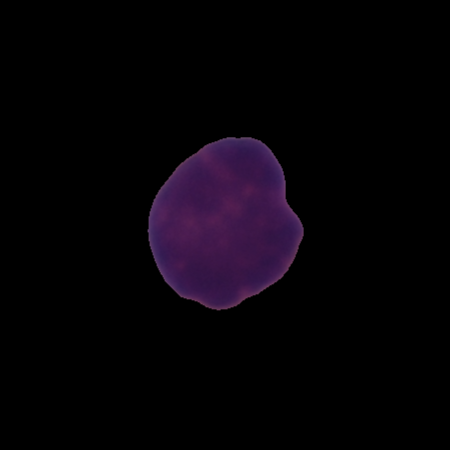
Label: healthy